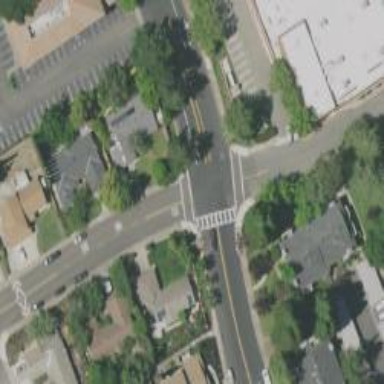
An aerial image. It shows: Marked crossing with lines on the road.